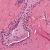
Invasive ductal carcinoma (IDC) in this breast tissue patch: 0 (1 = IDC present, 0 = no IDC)